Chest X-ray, AP view. Patient: 29 years old, sex M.
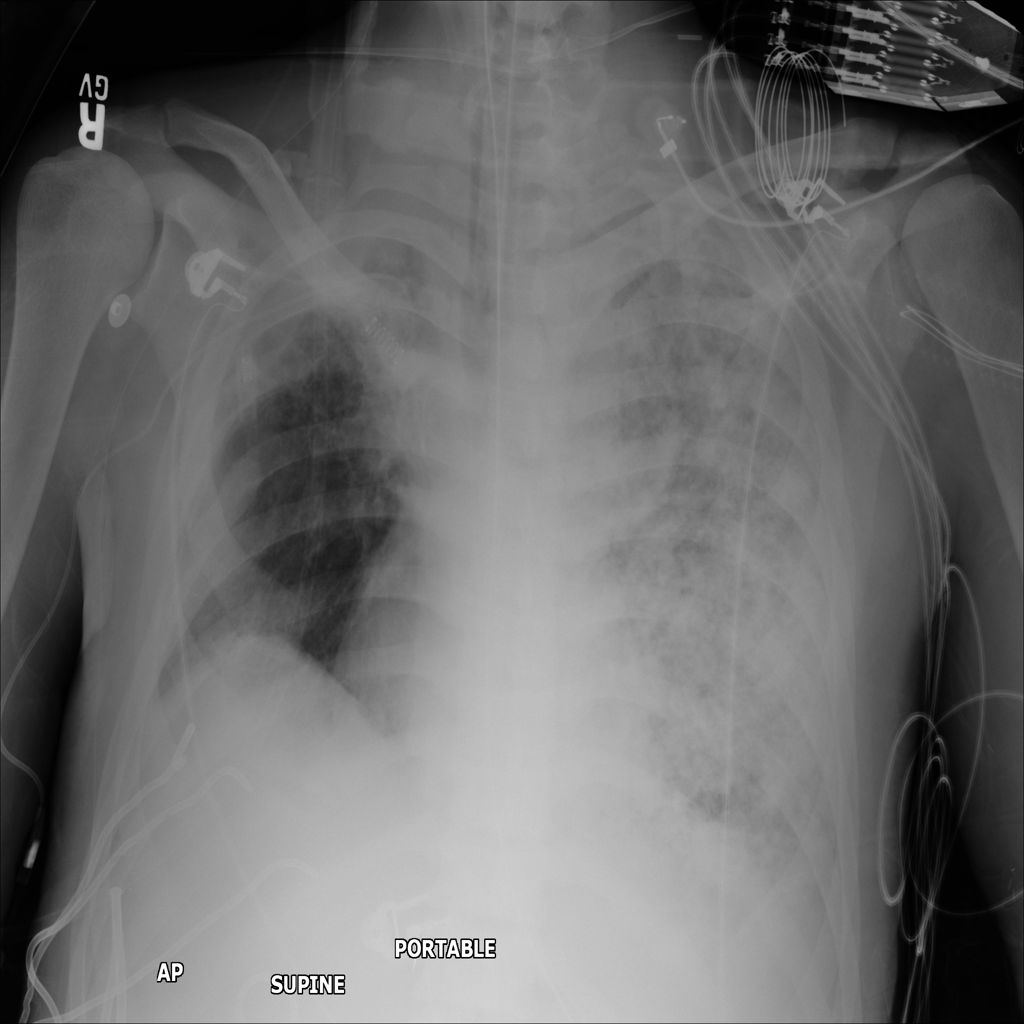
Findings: Infiltration, Nodule